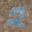
Label: 2